Field crop: maize
Growth stage: 2
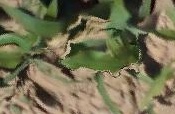
Species: maize